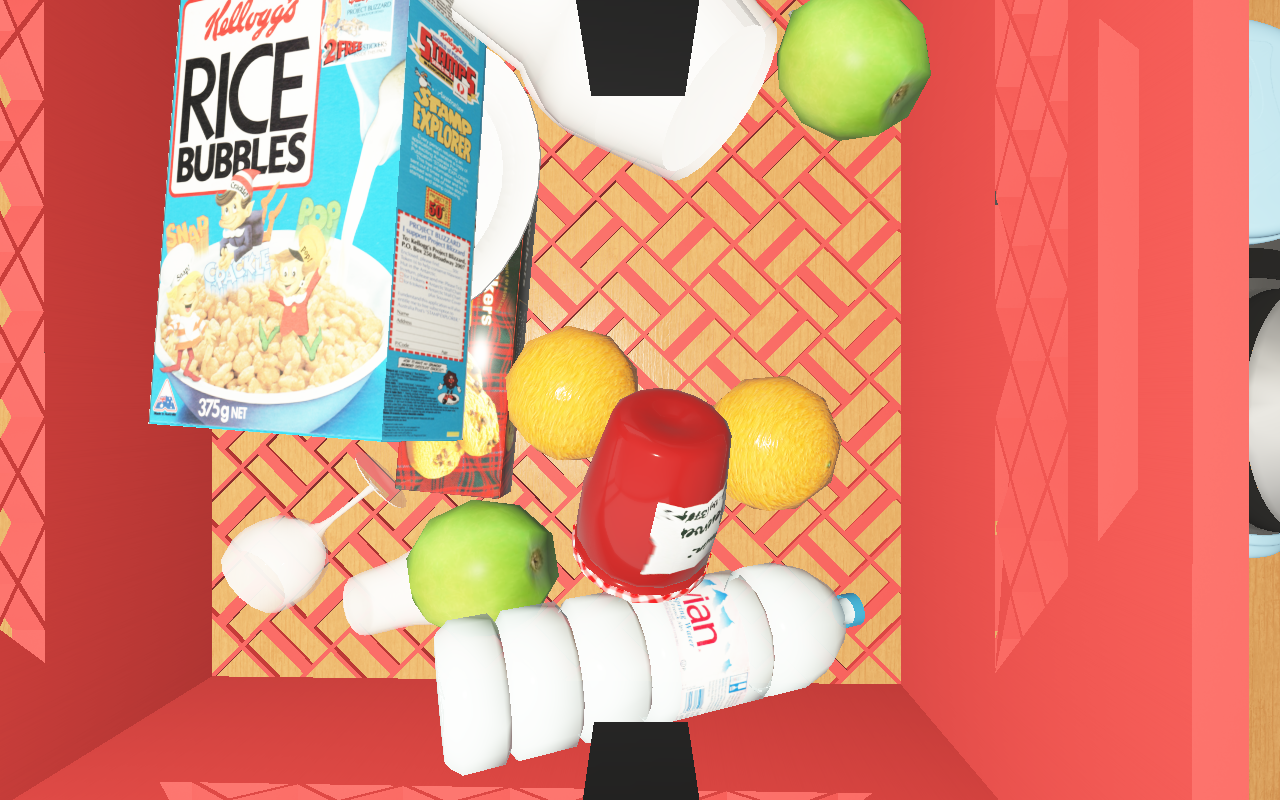
Objects in the scene:
carafe
water bottle
apple
spoon
wineglass
cereal box
cereal box